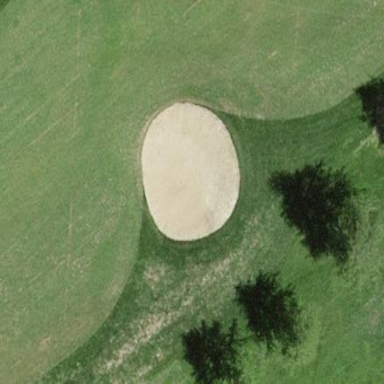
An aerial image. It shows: Bunker filled with sand on golf course.